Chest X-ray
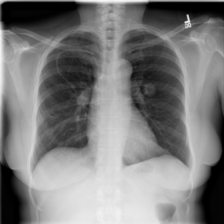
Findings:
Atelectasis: negative
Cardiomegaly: negative
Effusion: negative
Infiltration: negative
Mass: negative
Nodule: negative
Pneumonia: negative
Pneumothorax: negative
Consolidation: negative
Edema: negative
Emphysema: negative
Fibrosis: negative
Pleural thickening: negative
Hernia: negative